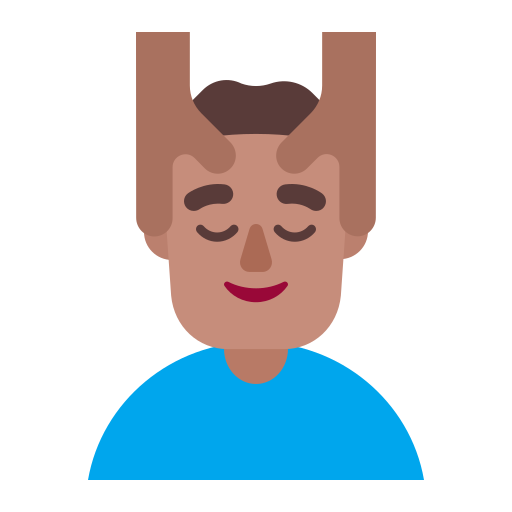
man getting massage flat